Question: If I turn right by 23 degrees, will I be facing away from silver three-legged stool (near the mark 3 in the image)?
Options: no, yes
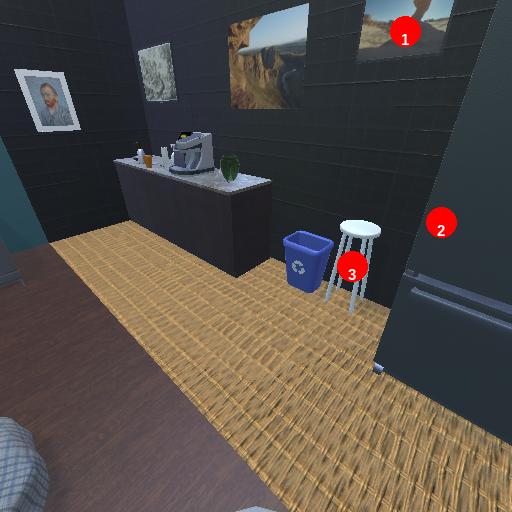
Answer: no